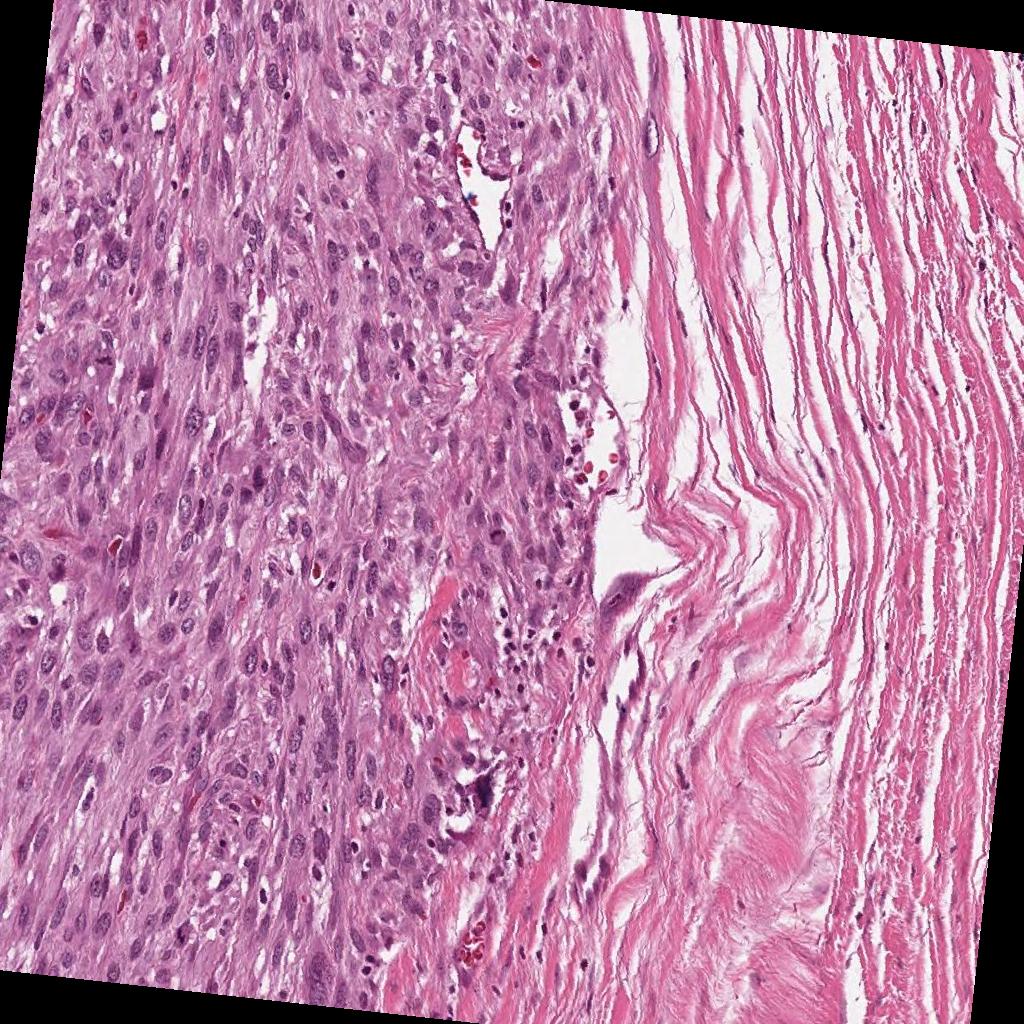
Label: Viable